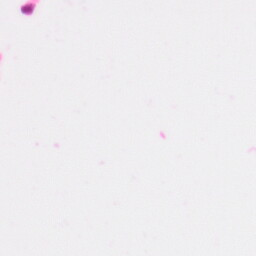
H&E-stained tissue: Colon